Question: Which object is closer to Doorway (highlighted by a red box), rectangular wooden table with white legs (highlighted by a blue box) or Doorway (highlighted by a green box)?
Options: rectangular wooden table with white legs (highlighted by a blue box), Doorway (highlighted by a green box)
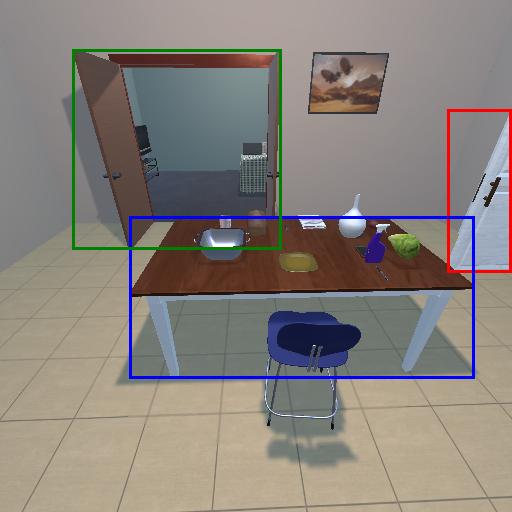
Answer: rectangular wooden table with white legs (highlighted by a blue box)